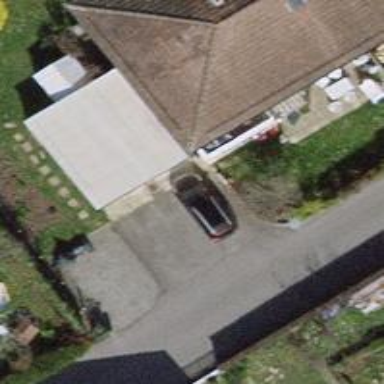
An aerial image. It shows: Garage building.